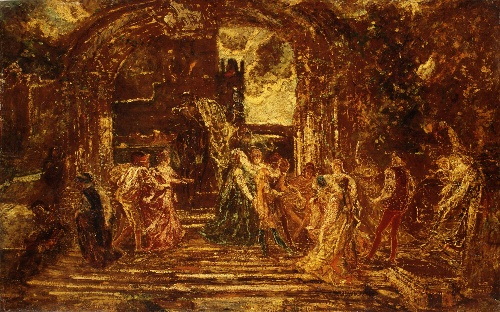
Title: The Court of the Princess
Artist: Adolphe Monticelli
Artist bio: French, Marseilles 1824–1886 Marseilles
Object type: Painting
Classification: Paintings
Medium: Oil on wood
Dimensions: 15 x 23 3/8 in. (38.1 x 59.4 cm)
Department: European Paintings
Credit line: Catharine Lorillard Wolfe Collection, Wolfe Fund, 1907
Accession year: 1907
Repository: Metropolitan Museum of Art, New York, NY
Tags: Princesses|Men|Women